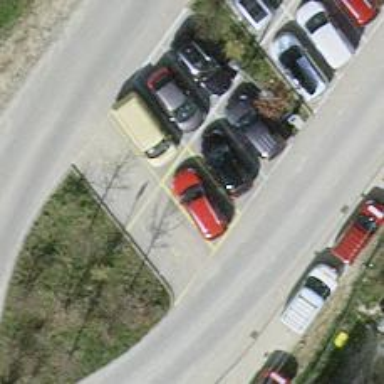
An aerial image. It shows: Car sharing facility.